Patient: sex M, age 19
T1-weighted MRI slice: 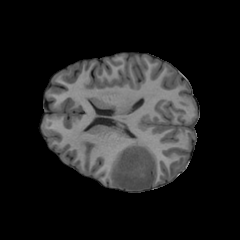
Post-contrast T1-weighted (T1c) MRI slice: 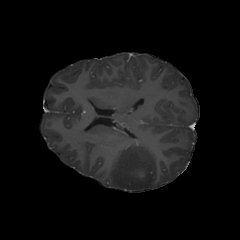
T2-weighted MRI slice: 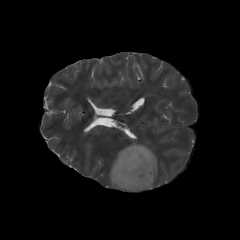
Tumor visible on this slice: yes
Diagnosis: Oligodendroglioma, IDH-mutant, 1p/19q-codeleted
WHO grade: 3